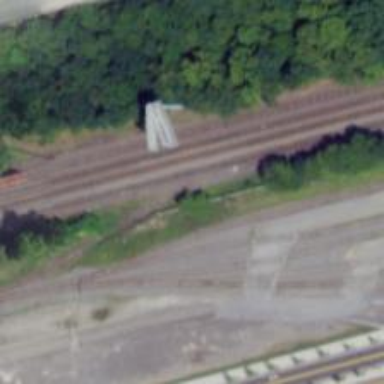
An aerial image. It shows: Railway yard in service.